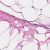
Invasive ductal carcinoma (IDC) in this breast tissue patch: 0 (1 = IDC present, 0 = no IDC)